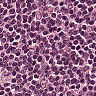
Metastatic tissue present: no